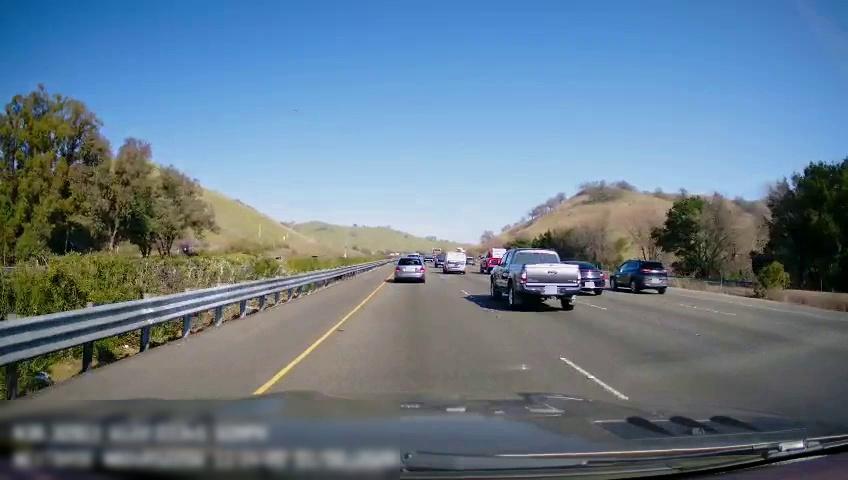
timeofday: Day
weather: Sunny
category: Drivable Space
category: Motorbikes
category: Vehicles | Car
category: Vehicles | SUV
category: Vehicles | SUV
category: Vehicles | Truck
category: Vehicles | Truck
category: Vehicles | Car
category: Vehicles | SUV
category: Vehicles | Van
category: Vehicles | Truck
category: Vehicles | SUV
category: Lanes | Current Lane
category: Lanes | Current Lane
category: Lanes | Alternate Lane
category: Lanes | Alternate Lane